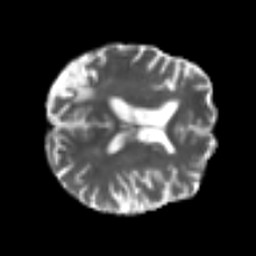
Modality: T2w
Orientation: axial
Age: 49
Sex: female
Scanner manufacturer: siemens
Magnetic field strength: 3 T
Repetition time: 4.987 s
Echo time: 0.0792 s